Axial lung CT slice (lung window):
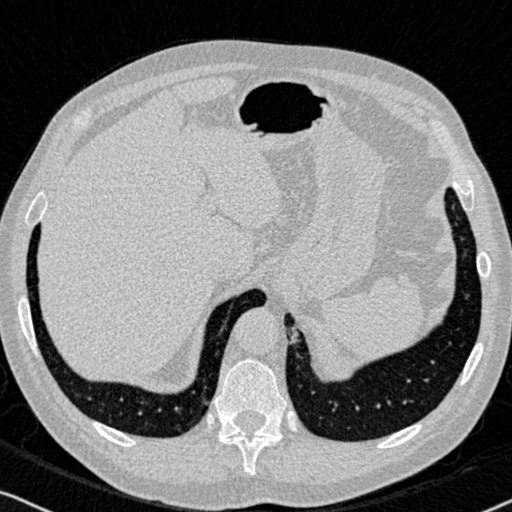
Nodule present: no